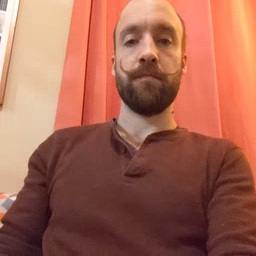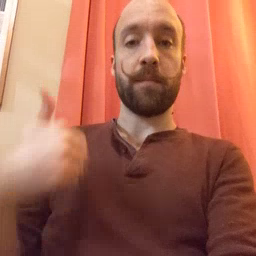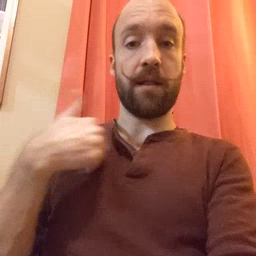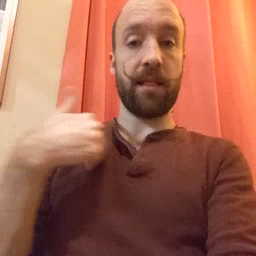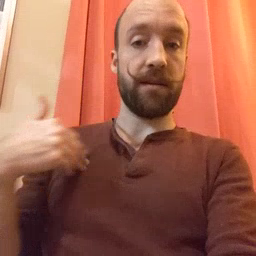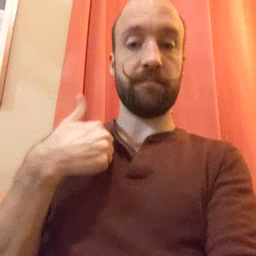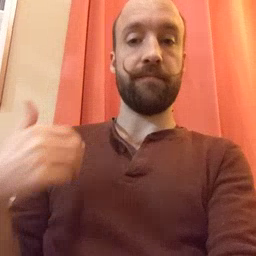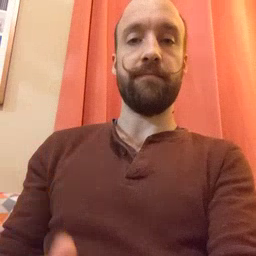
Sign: animal